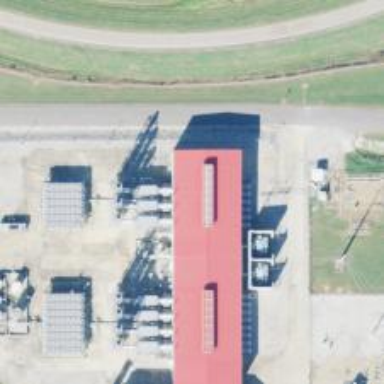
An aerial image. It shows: Gas-powered generator.